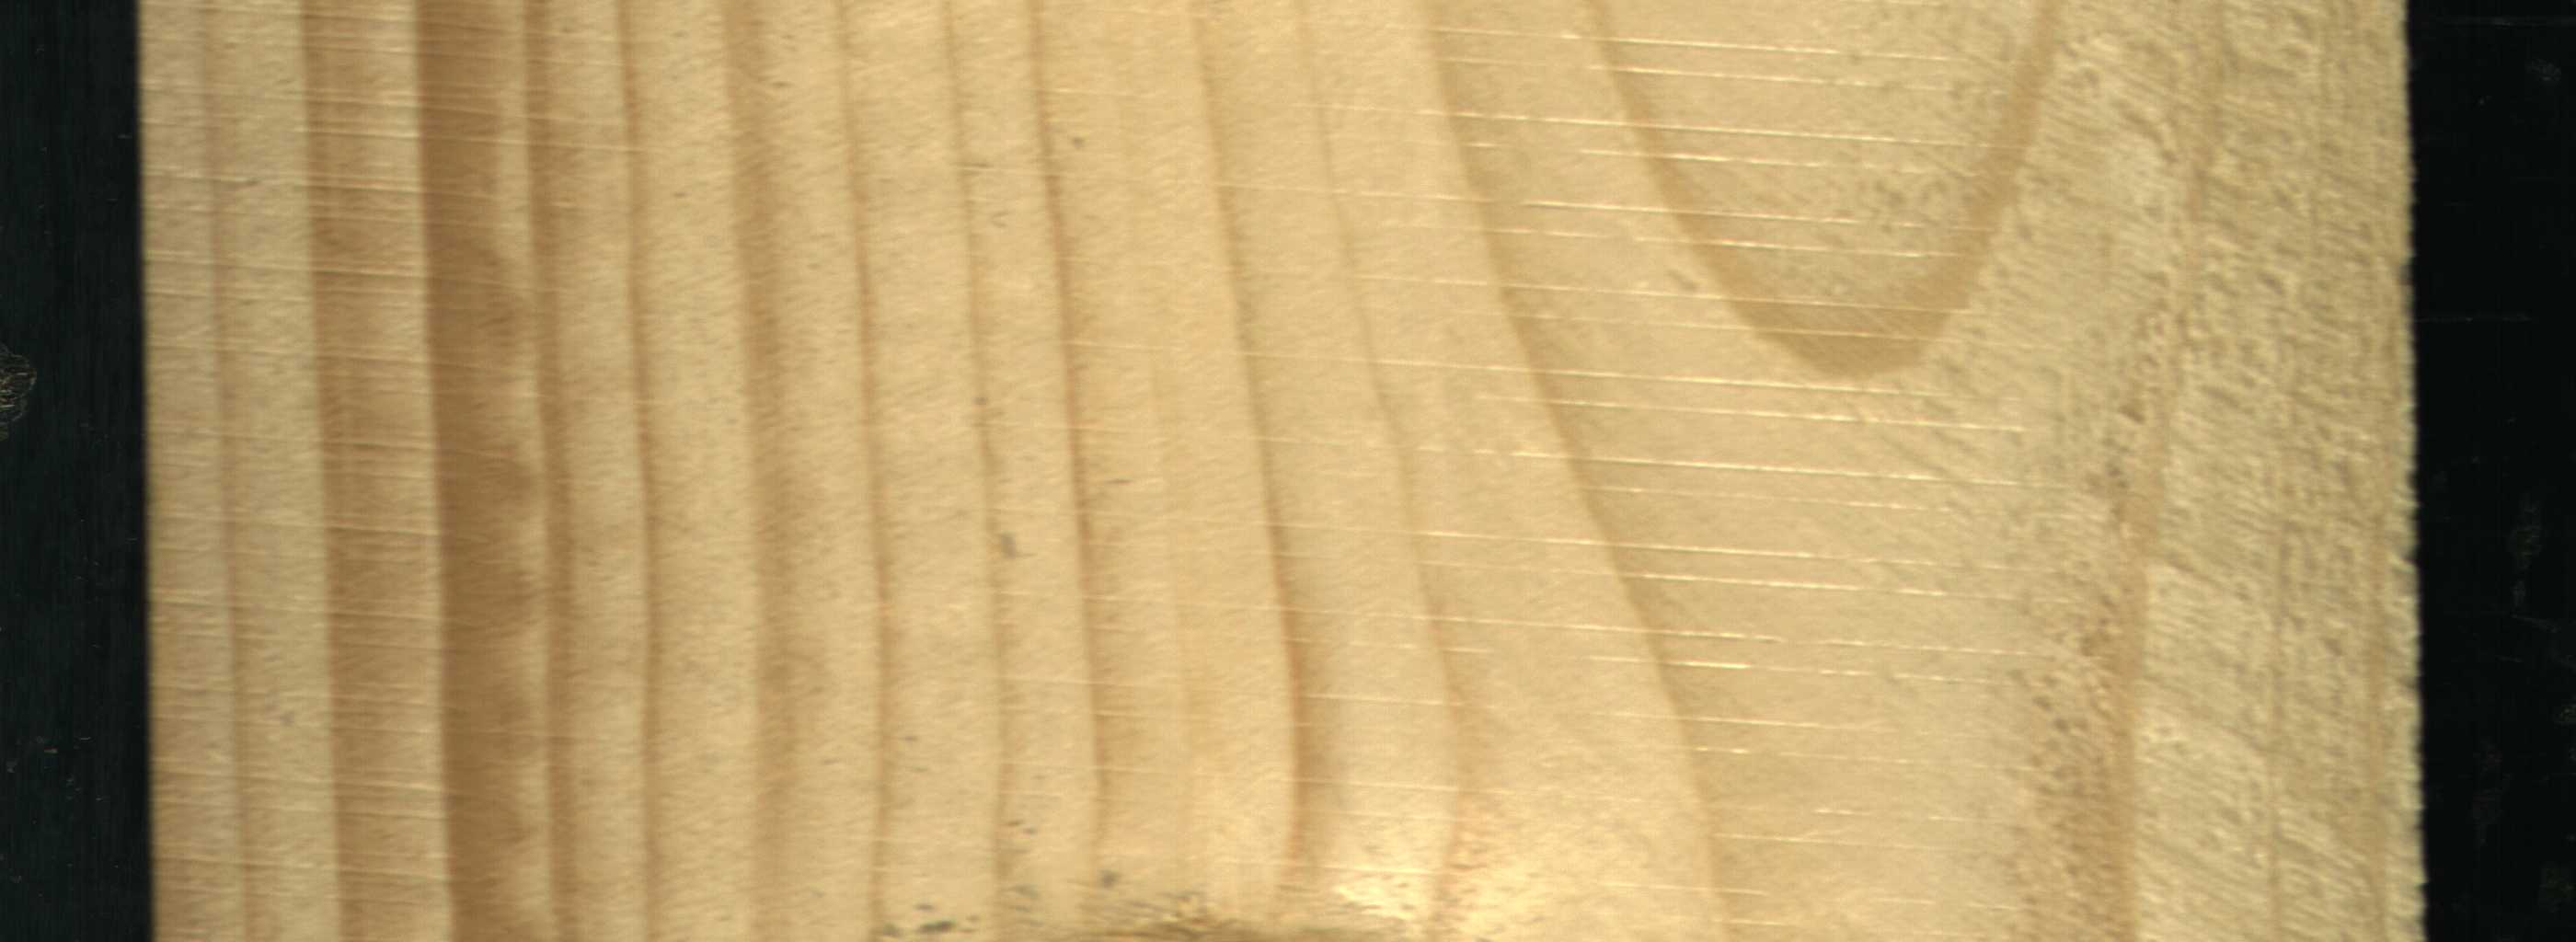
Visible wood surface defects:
Quartzity